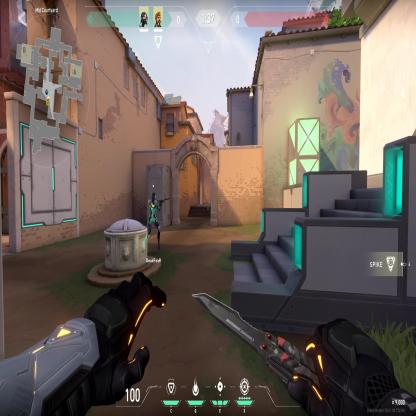
Label: teammate